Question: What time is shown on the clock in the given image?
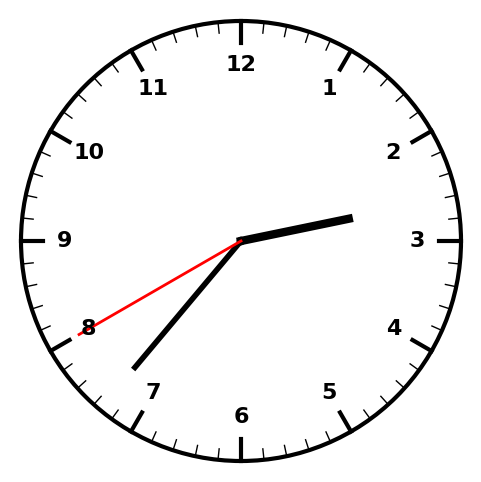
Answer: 02:36:40